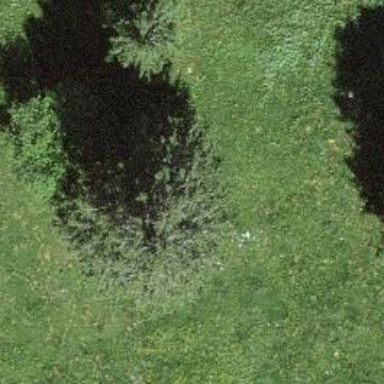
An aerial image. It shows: Beautiful tree in nature.